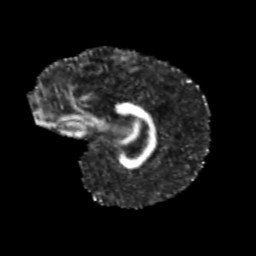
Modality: FA
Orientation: sagittal
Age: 12
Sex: female
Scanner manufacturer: siemens
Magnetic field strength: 3 T
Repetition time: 3.8 s
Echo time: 0.07 s